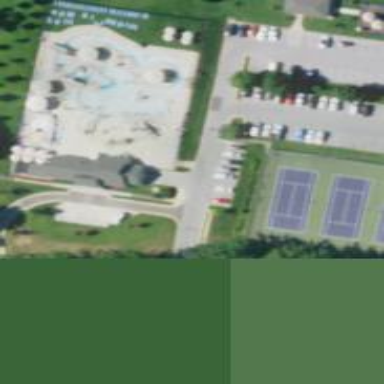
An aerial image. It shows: Sports centre focused on swimming activities.